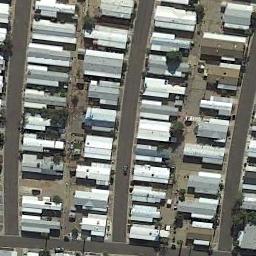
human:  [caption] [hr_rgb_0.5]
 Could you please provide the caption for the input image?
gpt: Many buildings are in the mobile home park .

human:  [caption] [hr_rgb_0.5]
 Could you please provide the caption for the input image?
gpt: A wood is next to the mobile home park .

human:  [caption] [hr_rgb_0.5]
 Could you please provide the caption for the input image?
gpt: The mobile home park is on the open place next to the road .

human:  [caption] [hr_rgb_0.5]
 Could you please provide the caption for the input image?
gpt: The mobile home park has lots of dense mobile homes and some roads go through the mobile home park .

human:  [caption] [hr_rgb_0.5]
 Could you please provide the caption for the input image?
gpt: There are many gray and white buildings in the mobile home park .